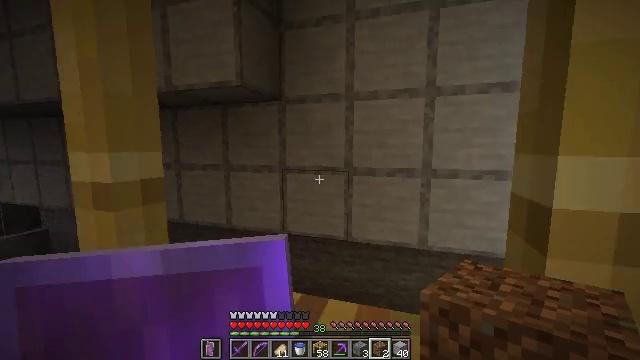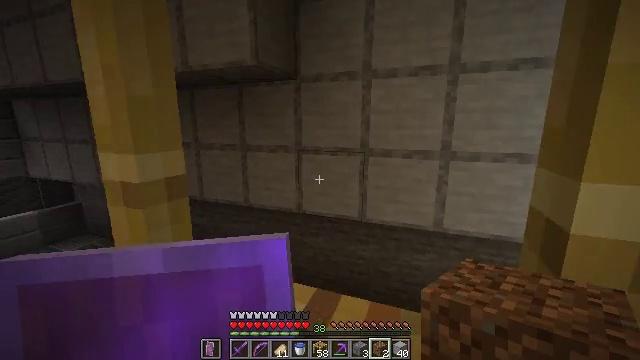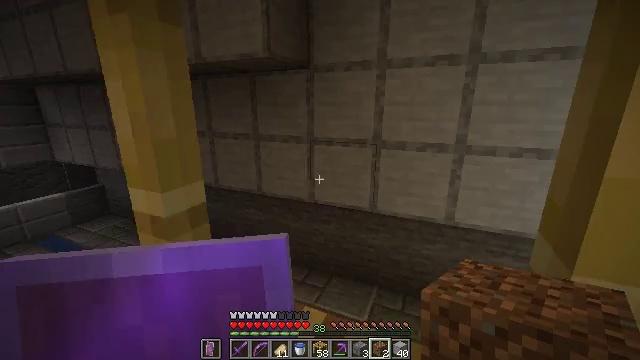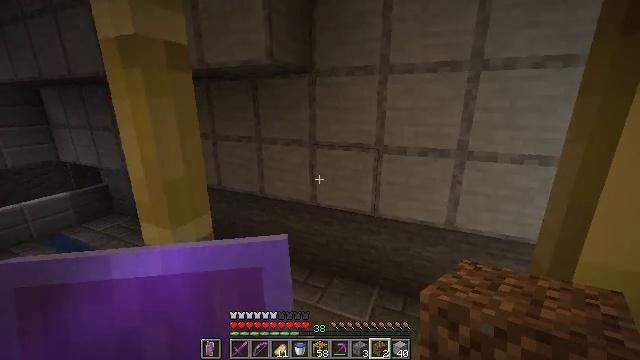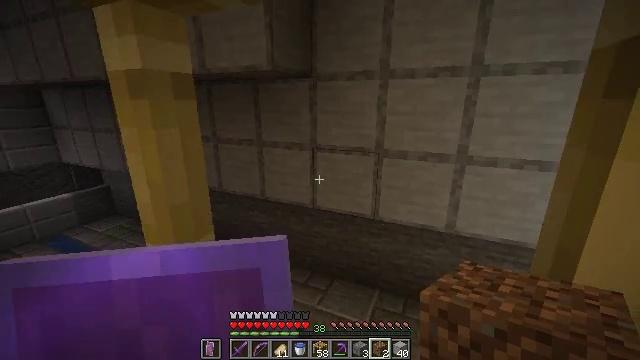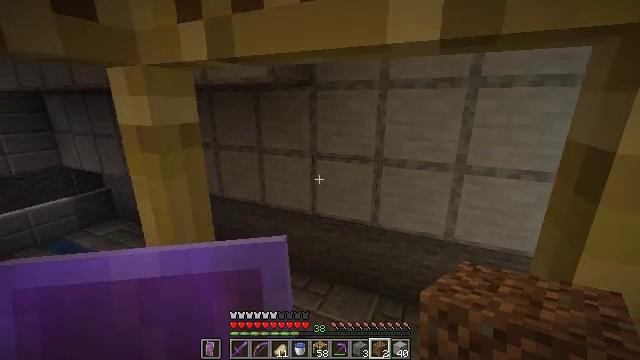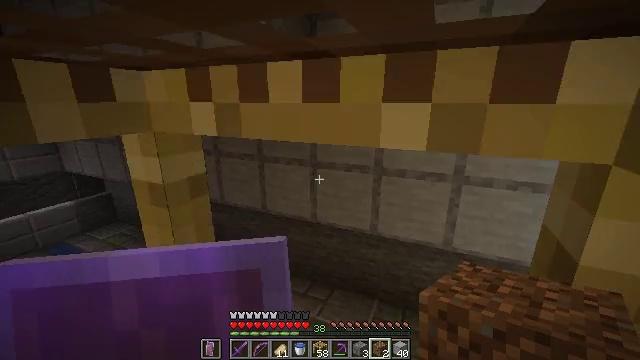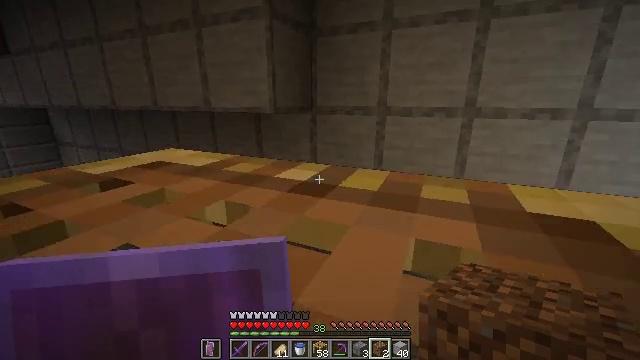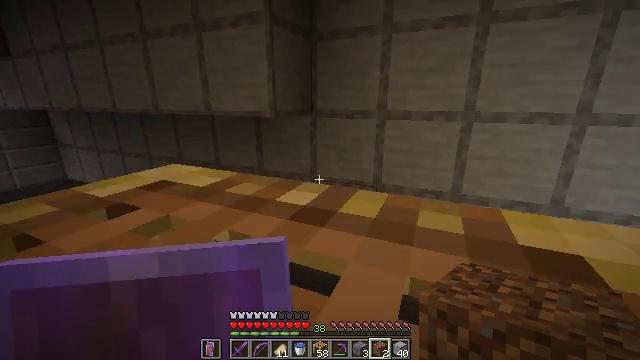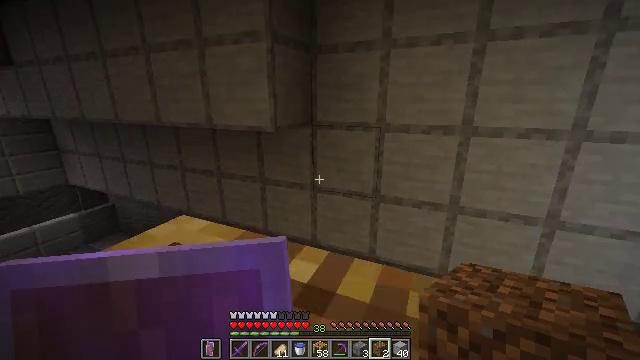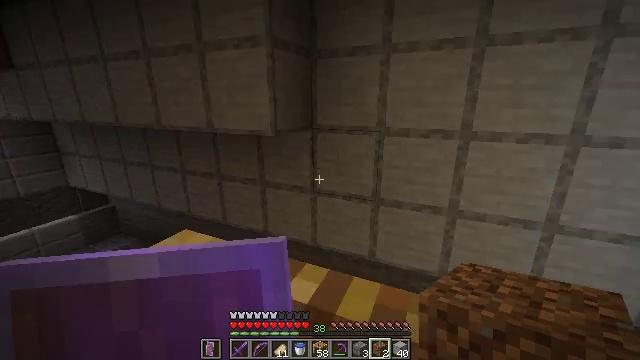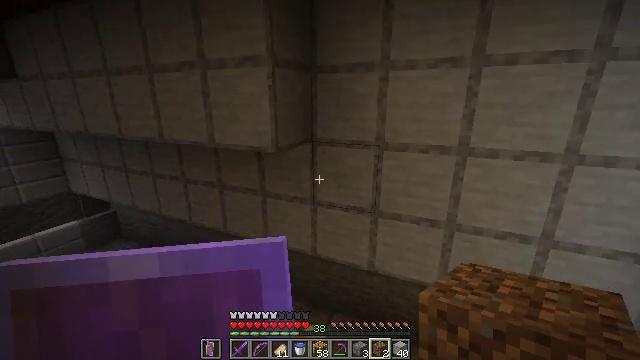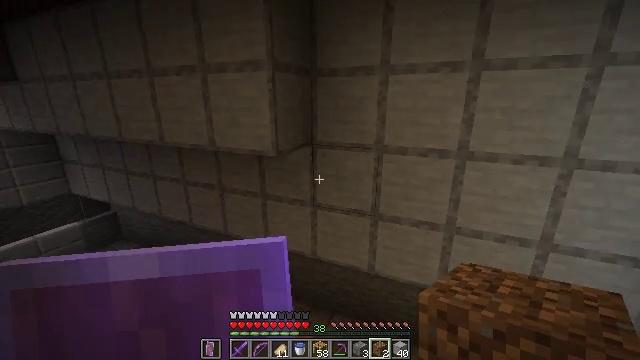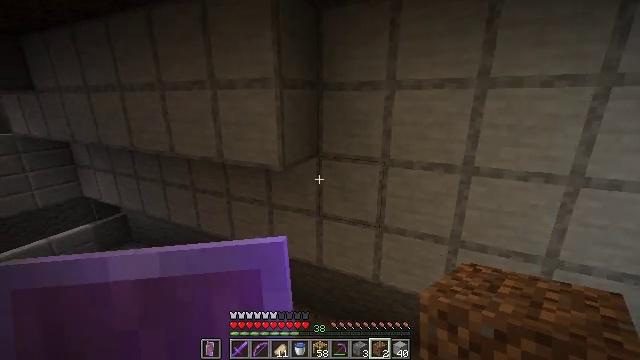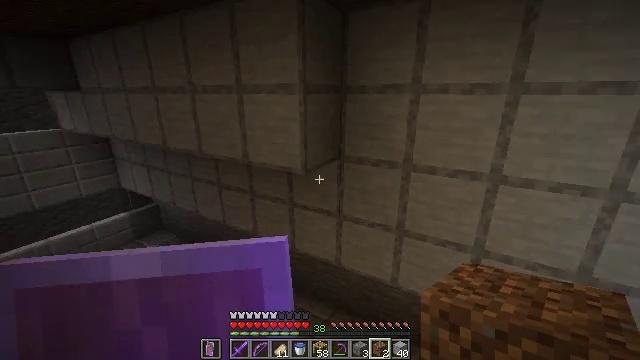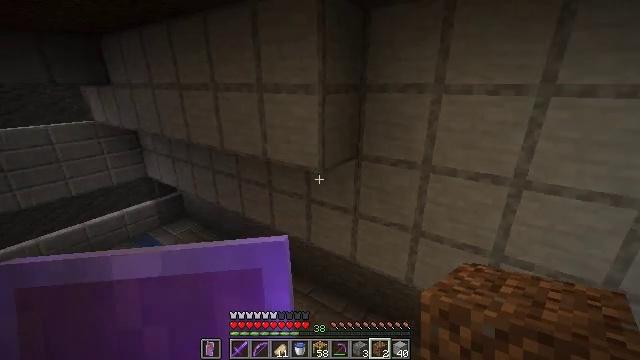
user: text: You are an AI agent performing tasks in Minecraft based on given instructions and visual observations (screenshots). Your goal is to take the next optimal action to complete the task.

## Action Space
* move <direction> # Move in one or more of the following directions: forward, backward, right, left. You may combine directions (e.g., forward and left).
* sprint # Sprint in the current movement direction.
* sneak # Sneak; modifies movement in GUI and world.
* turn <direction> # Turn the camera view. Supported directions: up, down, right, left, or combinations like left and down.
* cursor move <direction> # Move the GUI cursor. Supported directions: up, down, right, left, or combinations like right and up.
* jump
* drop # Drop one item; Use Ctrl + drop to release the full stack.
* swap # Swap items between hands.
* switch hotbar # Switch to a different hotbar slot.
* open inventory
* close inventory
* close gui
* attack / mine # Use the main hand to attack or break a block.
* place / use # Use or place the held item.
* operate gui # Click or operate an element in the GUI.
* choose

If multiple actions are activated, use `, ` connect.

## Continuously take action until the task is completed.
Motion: motion action
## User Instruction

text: Destroy the stone stairs to gather the blocks.
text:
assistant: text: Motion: turn left and down, jump
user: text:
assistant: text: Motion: turn left and down, jump
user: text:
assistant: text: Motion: jump
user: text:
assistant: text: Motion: jump
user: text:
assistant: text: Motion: jump
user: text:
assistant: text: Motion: jump
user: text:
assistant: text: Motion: jump
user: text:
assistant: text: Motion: jump
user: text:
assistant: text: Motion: jump
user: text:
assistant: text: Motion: jump
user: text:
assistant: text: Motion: jump
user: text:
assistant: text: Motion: jump
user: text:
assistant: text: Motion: turn left, jump
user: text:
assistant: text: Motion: turn left and down, jump
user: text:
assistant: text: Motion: turn left and down, jump
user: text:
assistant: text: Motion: turn left and down, jump
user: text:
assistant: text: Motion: turn left and down, jump
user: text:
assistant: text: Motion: turn left and down, jump
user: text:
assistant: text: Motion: turn left and down, jump
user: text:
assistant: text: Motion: turn left and down, jump
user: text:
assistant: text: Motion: turn left and down, jump
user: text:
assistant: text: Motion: turn left and down, jump
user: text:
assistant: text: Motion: turn left and down, jump
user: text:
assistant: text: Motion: turn left and down, jump
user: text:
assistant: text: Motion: turn left and down, jump
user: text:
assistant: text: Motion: turn left and down, jump
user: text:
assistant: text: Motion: turn left and down, jump
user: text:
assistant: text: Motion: jump
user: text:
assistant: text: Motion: jump
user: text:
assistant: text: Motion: jump